Question: ### Context and Question:
I want to add a legend to a lattice plot in R that shows the density of two groups.
I've changed the default colours to black and gray. However, the legend has not updated the colours.
- -
### Working example:
'''
set.seed(4444)
x1 <- rep("Group A", 50)
x2 <- rep("Group B", 50)
y1 <- rnorm(50, 0, 2)
y2 <- rnorm(50, 1, 2)
dtf <- data.frame(x=c(x1, x2), y =c(y1, y2))
print(densityplot(~y, groups=x, data=dtf,
pch=".",
cex=2,
col=c("black", "gray"),
auto.key=TRUE,
xlab="Y"))
'''

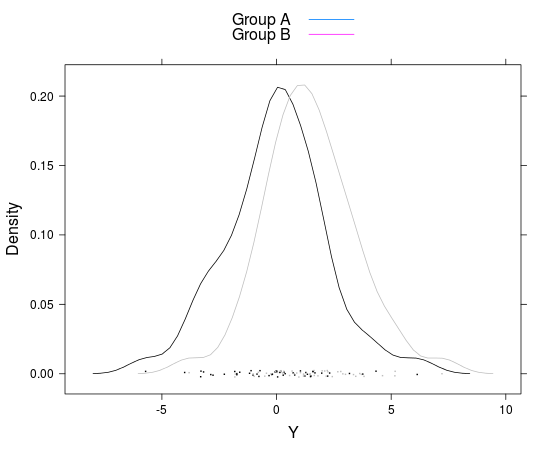
Answer: The legend color is a well-known annoyance in lattice. It looks like it is difficult to correct, because Deepayan recommends simpleTheme as a solution. For positioning, see Josh's answer.
'''
print(densityplot(~y, groups=x, data=dtf,
pch=".",
cex=2,
par.settings=simpleTheme(col=c("gray","black")),
auto.key=TRUE,
xlab="Y"))
'''